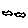
Label: cloud